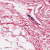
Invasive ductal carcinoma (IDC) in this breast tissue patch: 0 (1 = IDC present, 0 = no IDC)